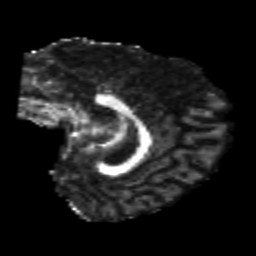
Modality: FA
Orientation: sagittal
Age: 25
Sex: female
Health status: healthy
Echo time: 0.074 s